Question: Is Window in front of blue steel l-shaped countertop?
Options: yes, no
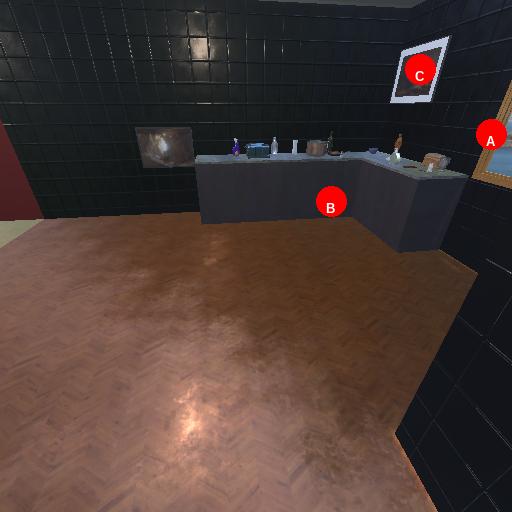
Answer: yes